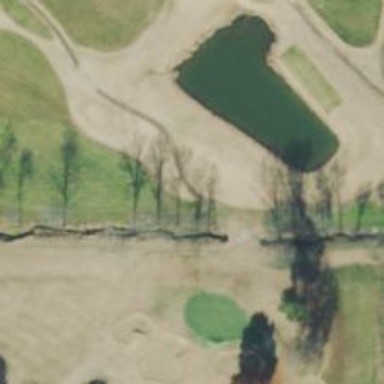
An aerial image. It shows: Pathway for golfing.